Question:
This is my website footer . as you an see it's not well aligned . i just need to align the text . list header and sub listings should come in same alignment . how can i do that ? i've used UL and LI
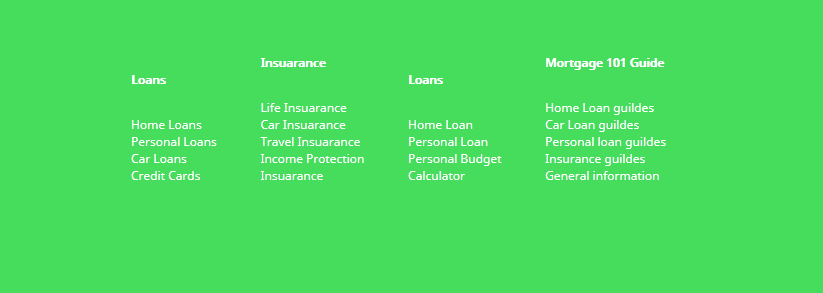
Answer: Since you are using 'display:inline' on the 'UL' elements, all you have to add is 'vertical-align:top'.